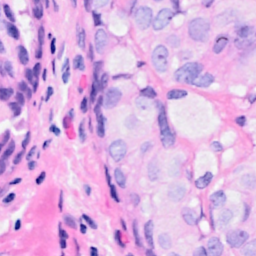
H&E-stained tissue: Breast